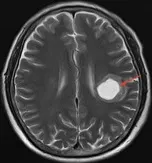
The CT and MRI imaging examination of the patient. (D, E) The brain metastases in cerebellum and left parietal lobe.
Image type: radiology (mri)